Milling tool wear sample.
Tool blade image: 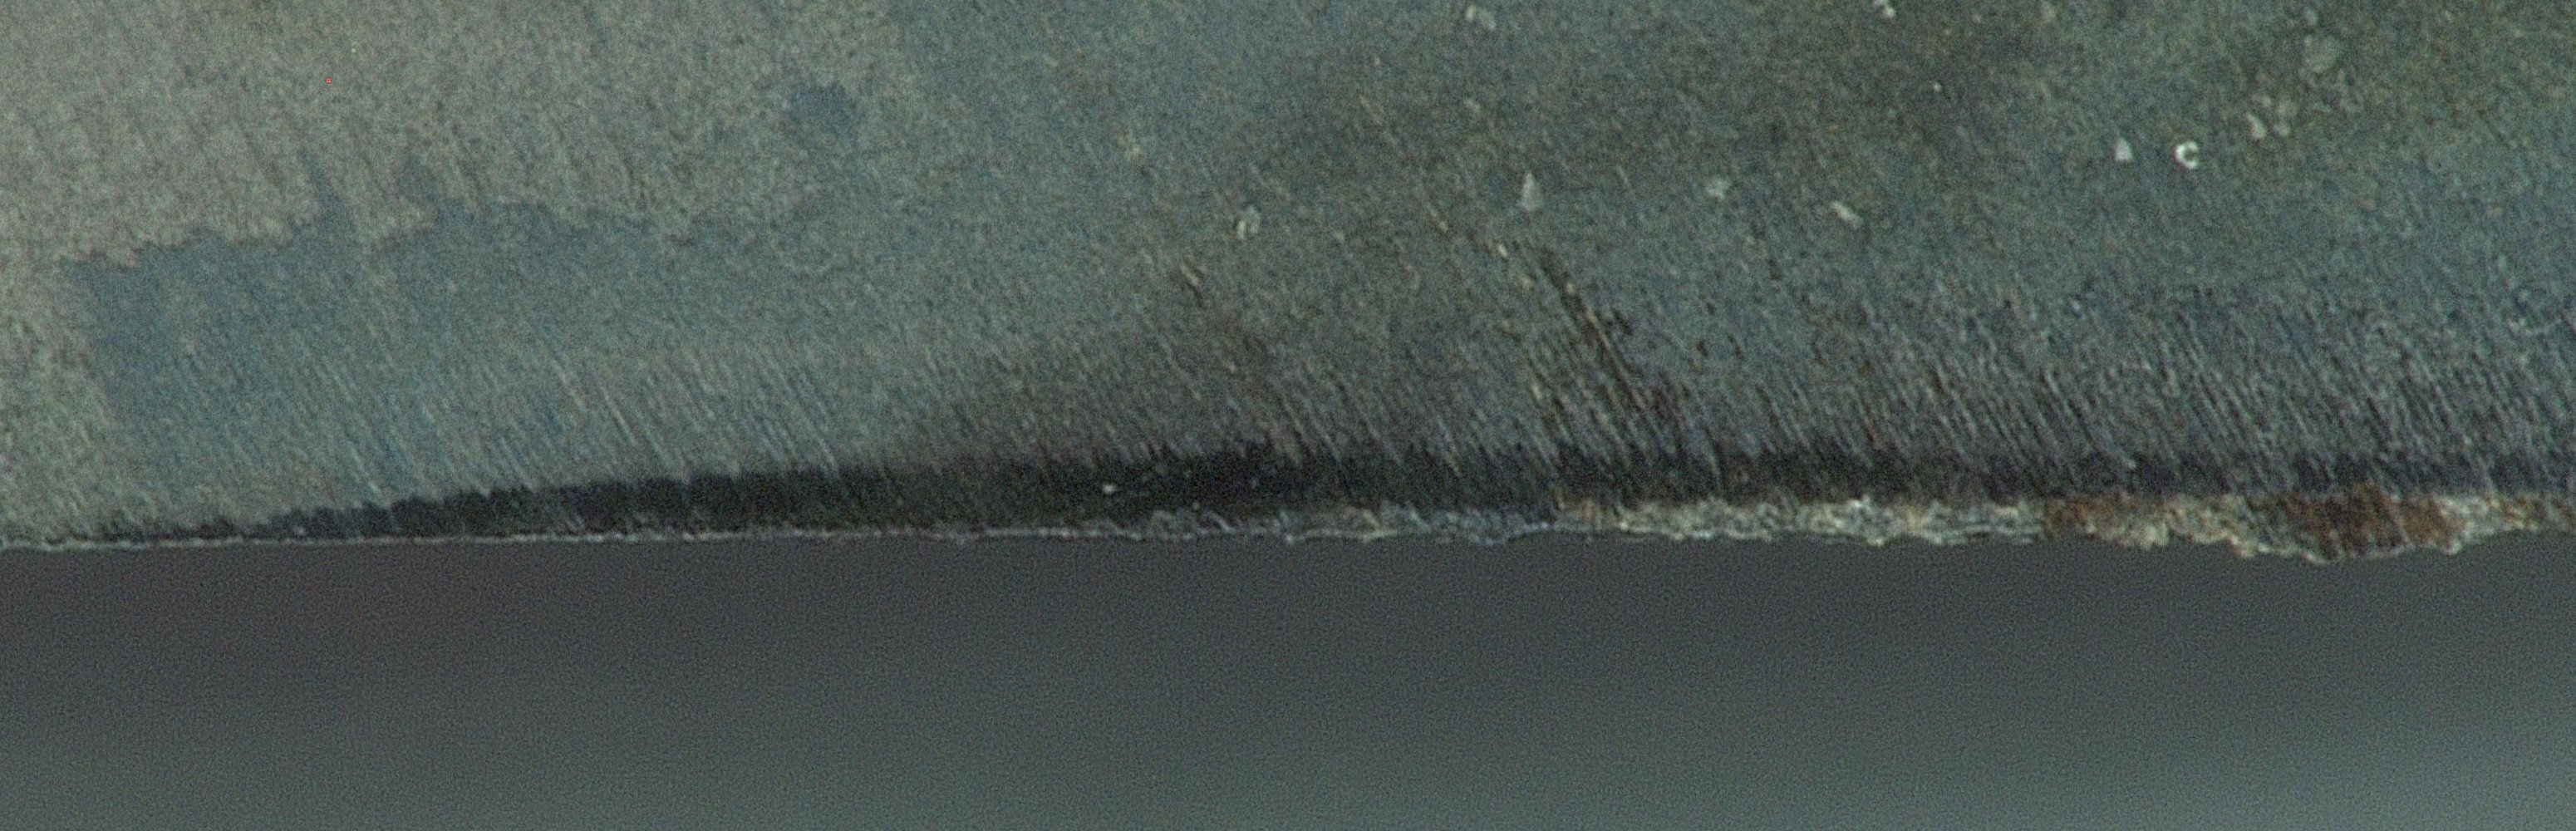
Chip image: 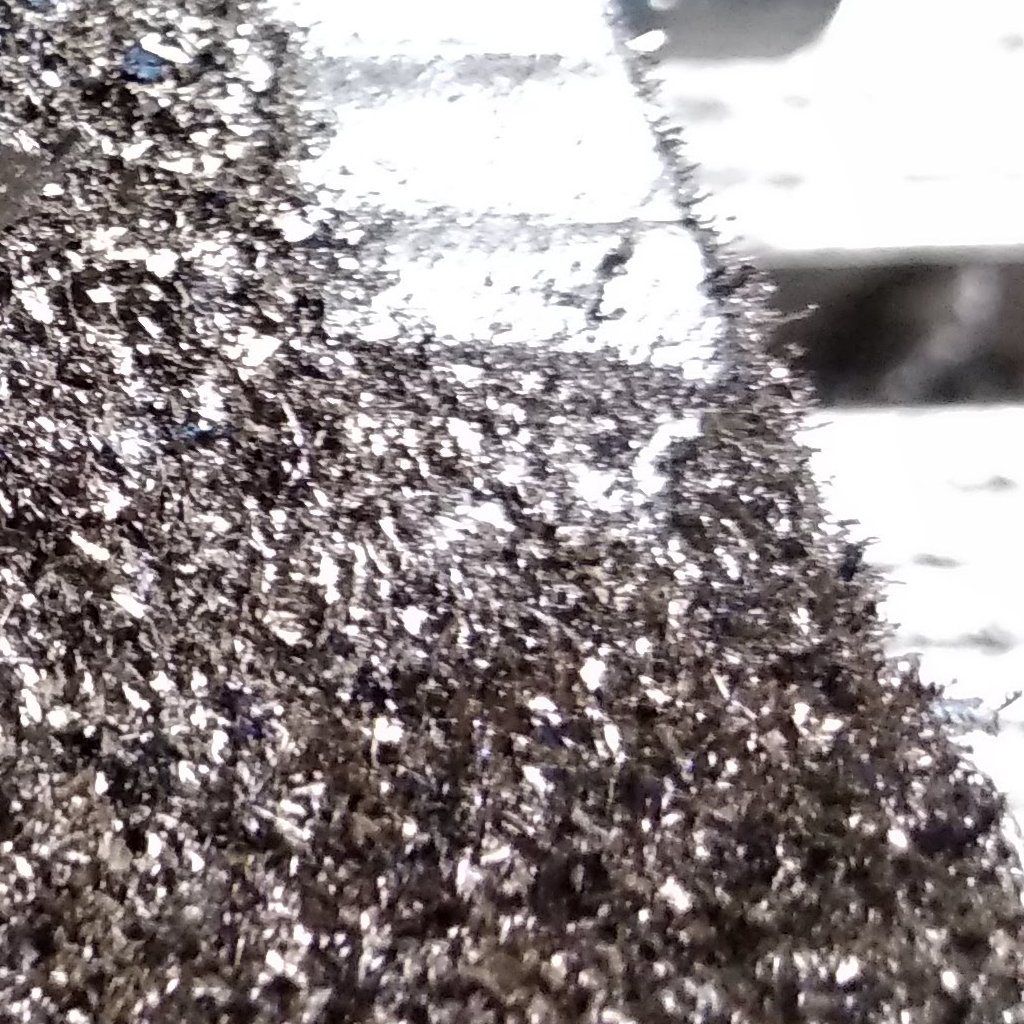
Workpiece image: 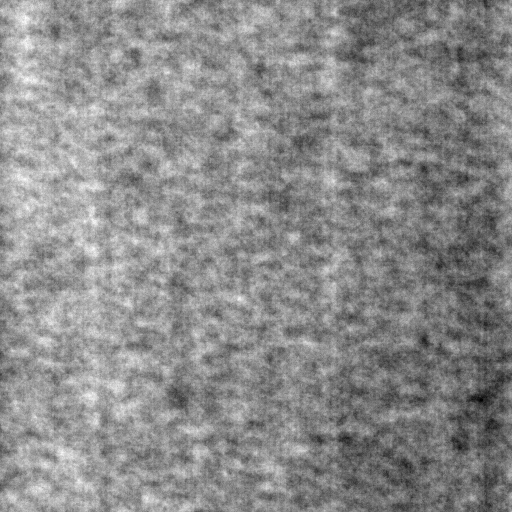
Tool wear state: used
Gaps: 9.74
Flank wear: 109.66
Overhang: 17.72
Force-signal Mel-spectrograms (X, Y, Z axes): 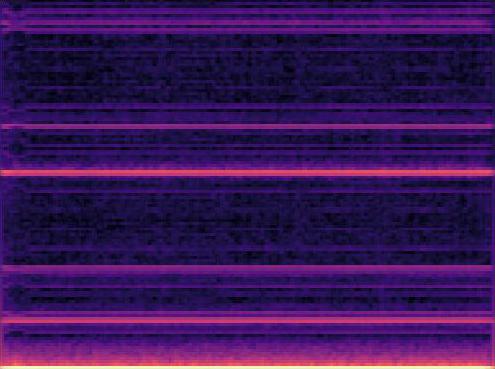 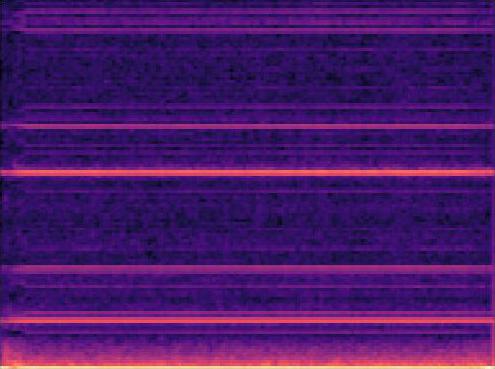 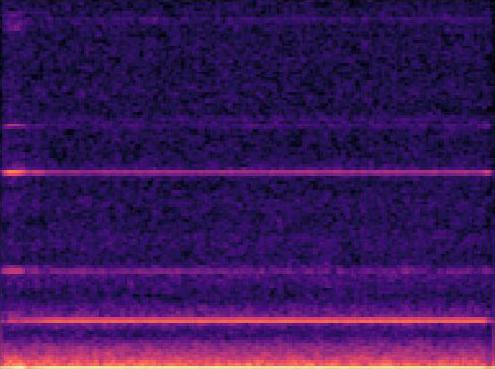
Force-signal scalograms (X, Y, Z axes): 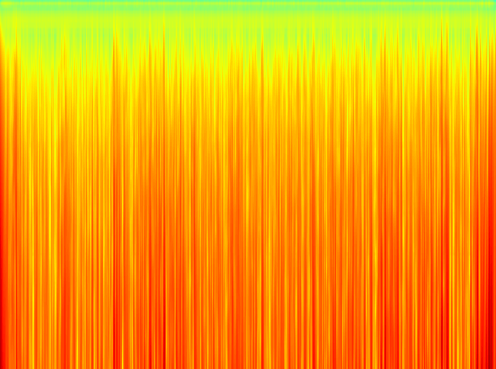 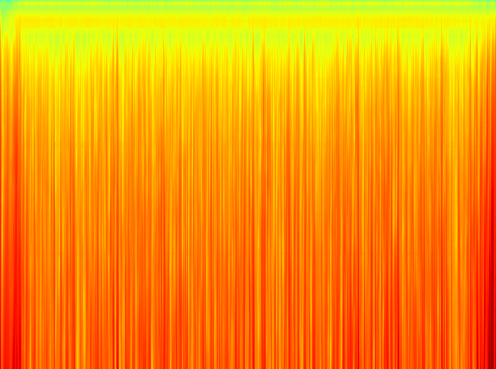 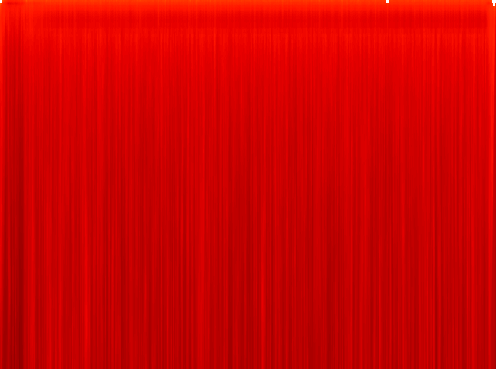
Force phase: steady_state_stabilization_wear